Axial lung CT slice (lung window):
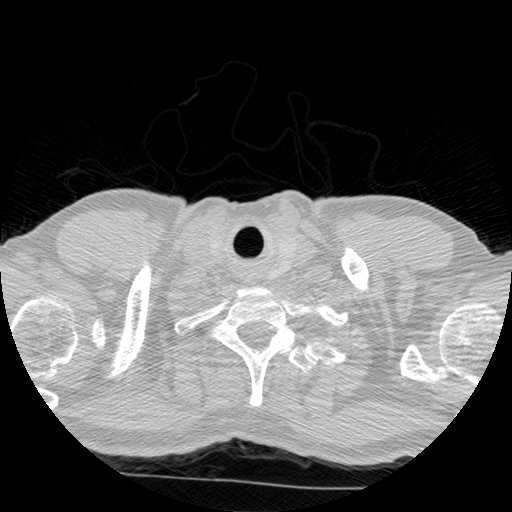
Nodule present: no